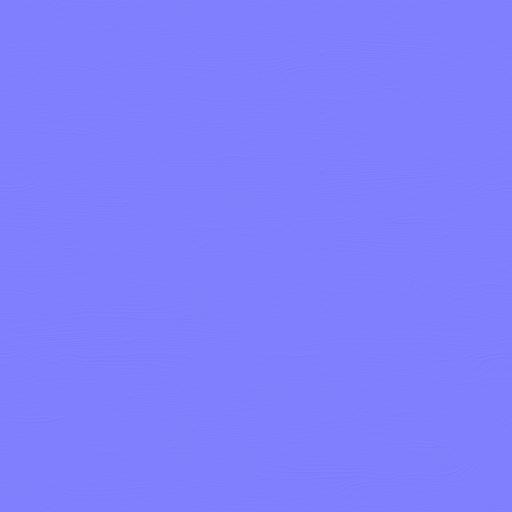
clean lime smooth wood wooden